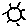
Label: sun